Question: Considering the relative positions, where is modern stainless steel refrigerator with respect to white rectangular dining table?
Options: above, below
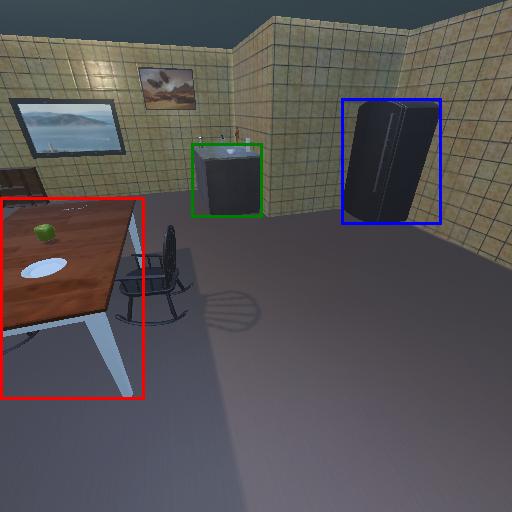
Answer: above